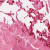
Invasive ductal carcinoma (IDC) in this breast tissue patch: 0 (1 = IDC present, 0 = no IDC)